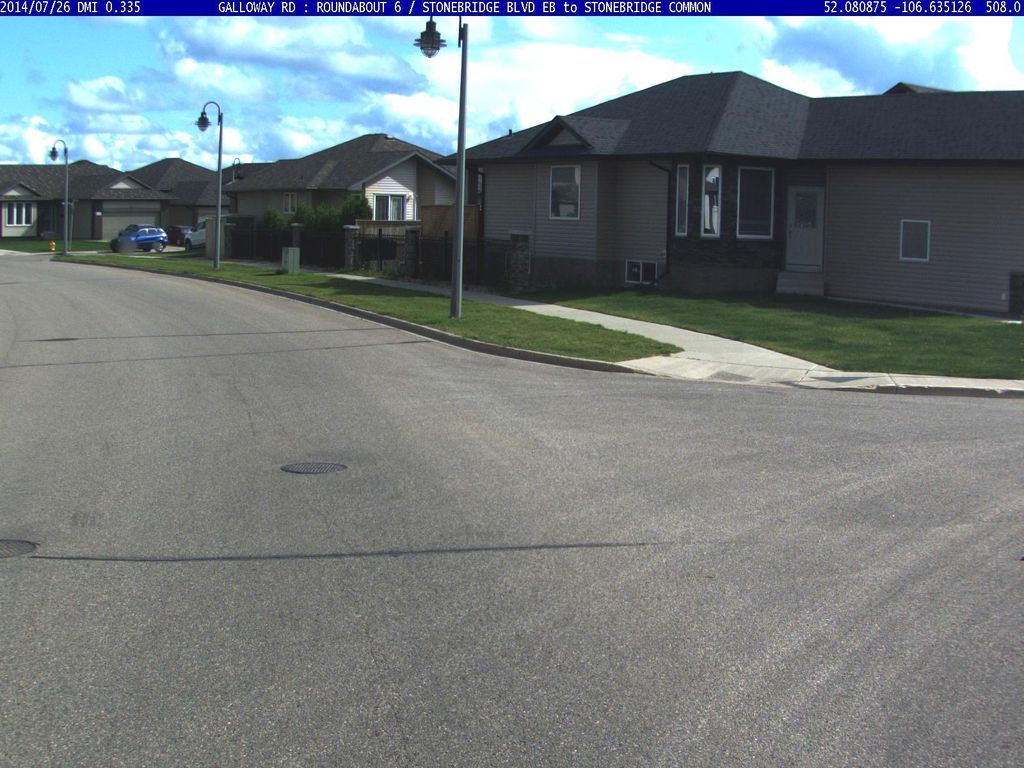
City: saskatoon